Field crop: tomato
Growth stage: 1
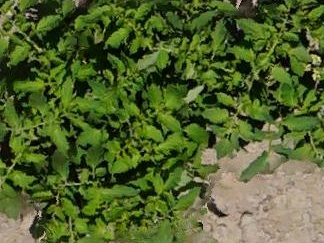
Species: tomato